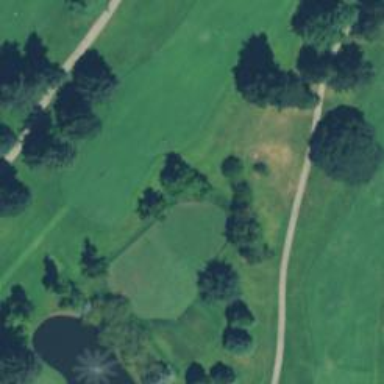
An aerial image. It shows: Golf green.